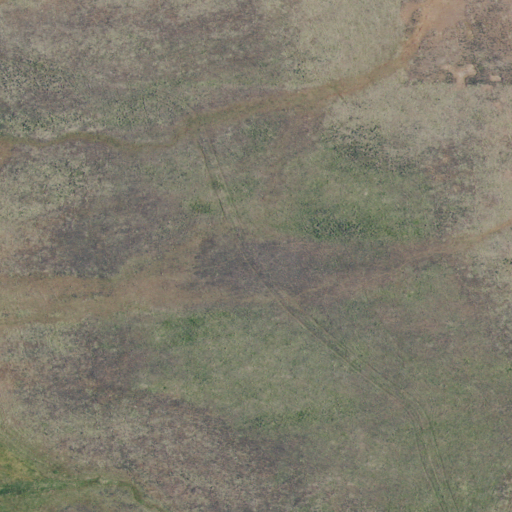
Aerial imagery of plain(s) in Idaho named Pine Flat containing only shrub